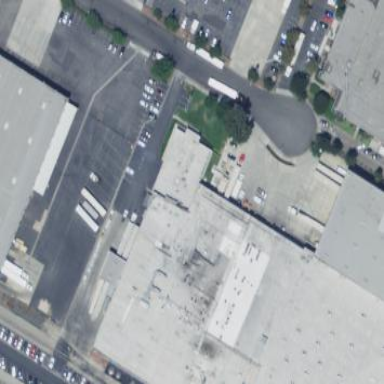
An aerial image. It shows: Warehouse building.